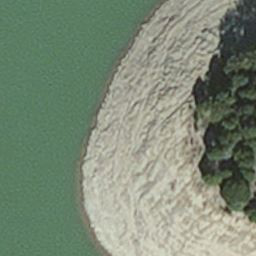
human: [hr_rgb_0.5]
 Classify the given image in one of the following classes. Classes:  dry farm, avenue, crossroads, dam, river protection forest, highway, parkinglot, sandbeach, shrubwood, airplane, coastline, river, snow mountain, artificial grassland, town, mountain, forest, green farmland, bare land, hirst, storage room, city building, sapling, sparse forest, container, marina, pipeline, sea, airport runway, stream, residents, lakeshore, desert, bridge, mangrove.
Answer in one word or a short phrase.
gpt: hirst